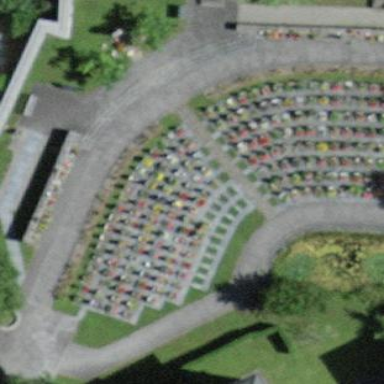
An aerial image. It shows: Cemetery.